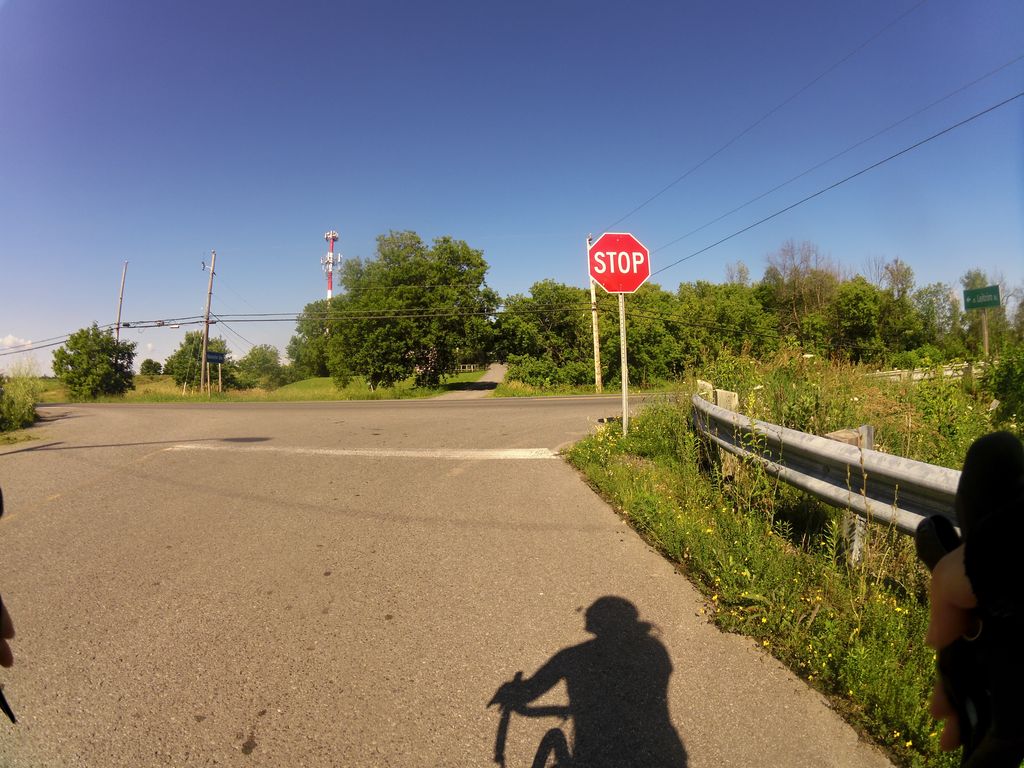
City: ottawa-gatineau